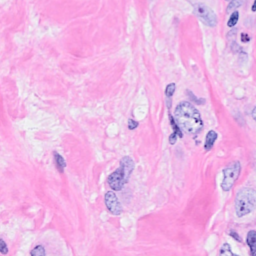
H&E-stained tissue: Breast